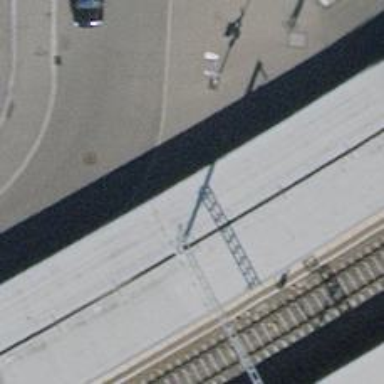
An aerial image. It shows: Surveillance system is in place.